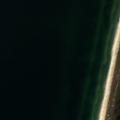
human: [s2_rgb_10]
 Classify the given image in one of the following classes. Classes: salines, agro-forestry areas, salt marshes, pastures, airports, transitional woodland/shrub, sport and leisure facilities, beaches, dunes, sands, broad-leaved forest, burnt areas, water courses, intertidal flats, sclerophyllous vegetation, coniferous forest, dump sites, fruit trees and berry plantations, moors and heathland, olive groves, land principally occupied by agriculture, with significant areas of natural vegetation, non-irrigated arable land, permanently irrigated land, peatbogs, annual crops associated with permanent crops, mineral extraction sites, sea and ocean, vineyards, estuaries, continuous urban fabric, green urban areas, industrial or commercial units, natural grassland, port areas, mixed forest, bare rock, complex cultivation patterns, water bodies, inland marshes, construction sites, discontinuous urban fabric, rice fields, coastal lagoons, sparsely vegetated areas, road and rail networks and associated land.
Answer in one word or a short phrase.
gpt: mixed forest, beaches, dunes, sands, sea and ocean